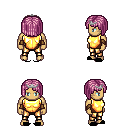
a pixel art fantasy rpg character, male body template, human, tanned skin, gold chest armor, gold greaves, pink pageboy hairstyle, silver tiara, leather bracers, black slippers, four views (front, back, left, right), 2x2 character sprite sheet, small pixel art, hard edges, no anti-aliasing